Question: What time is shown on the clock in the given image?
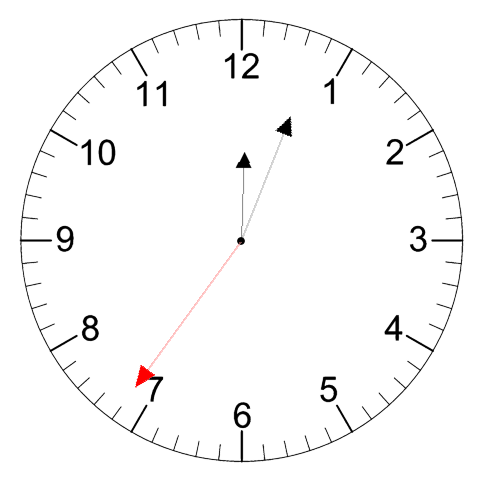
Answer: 12:03:36